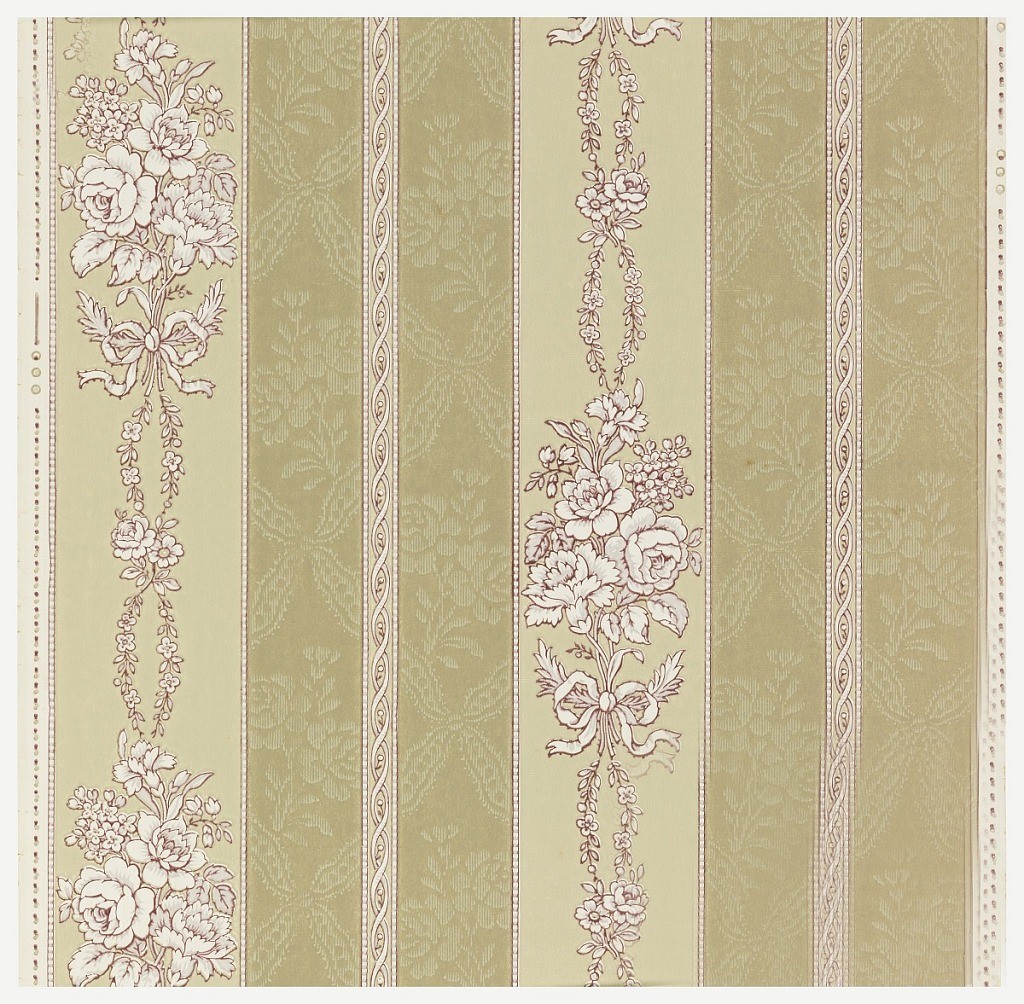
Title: Sidewall
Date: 1875–1900
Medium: Machine-printed
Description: Floral stripe pattern. Floral bouquets connected with ribbon, alternating with narrow band of twisted ribbon guilloche. Tese stripes are printed over a background diaper pattern. Printed in shades of green and black on white ground.